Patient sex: M
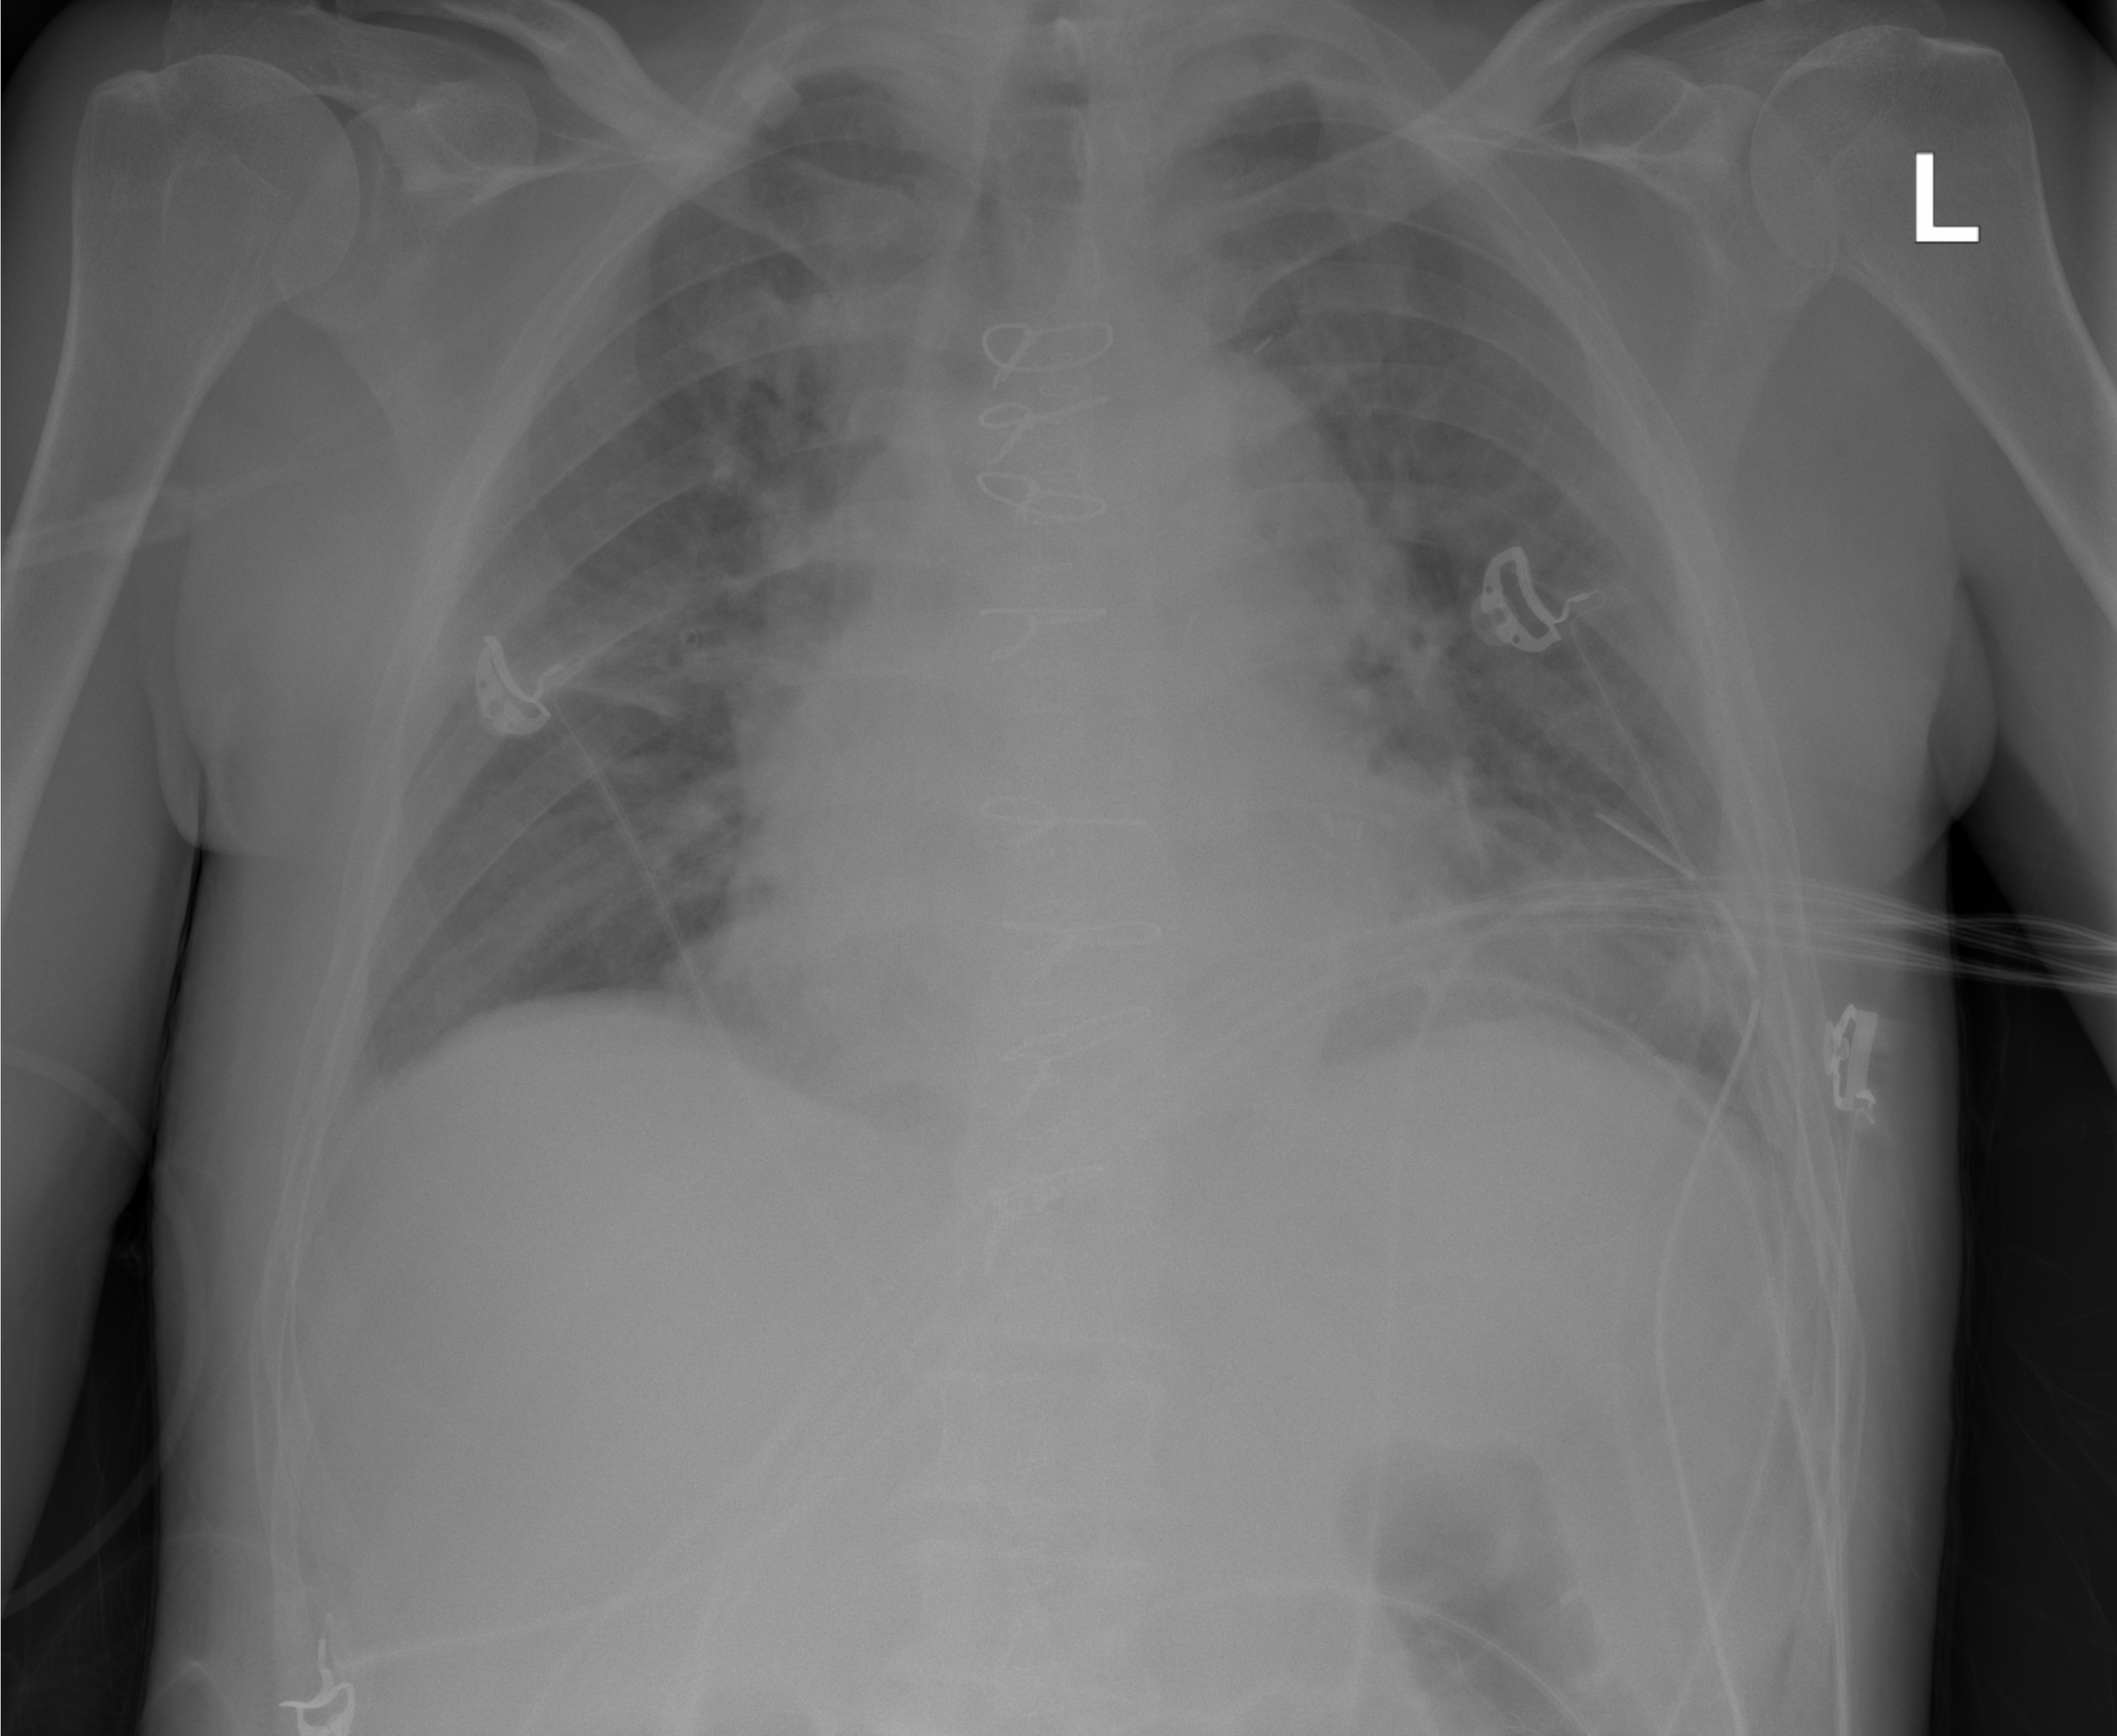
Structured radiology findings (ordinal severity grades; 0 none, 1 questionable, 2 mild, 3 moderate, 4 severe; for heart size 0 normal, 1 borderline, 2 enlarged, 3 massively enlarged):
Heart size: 2
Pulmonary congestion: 2
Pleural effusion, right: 0
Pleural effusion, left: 0
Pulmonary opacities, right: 2
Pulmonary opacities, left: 2
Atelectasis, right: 2
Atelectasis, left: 2